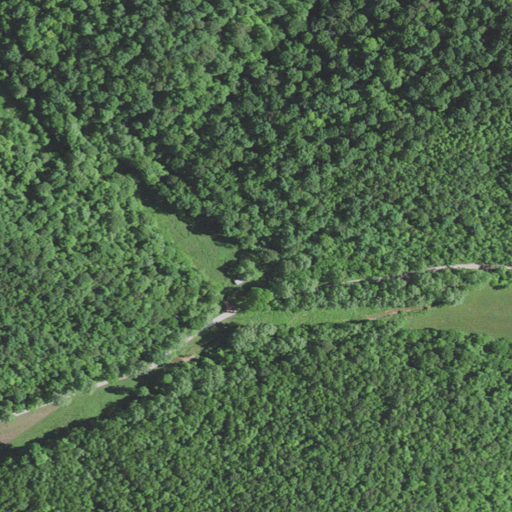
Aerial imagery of valley in Kentucky named Gunnel Hollow containing deciduous forest, open development, mixed forest, and low intensity development